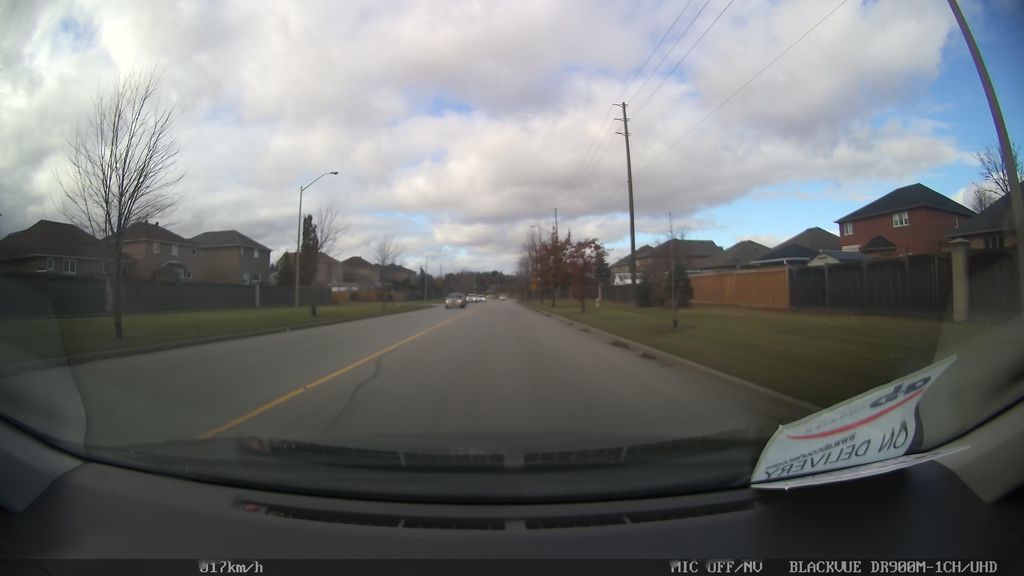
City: toronto